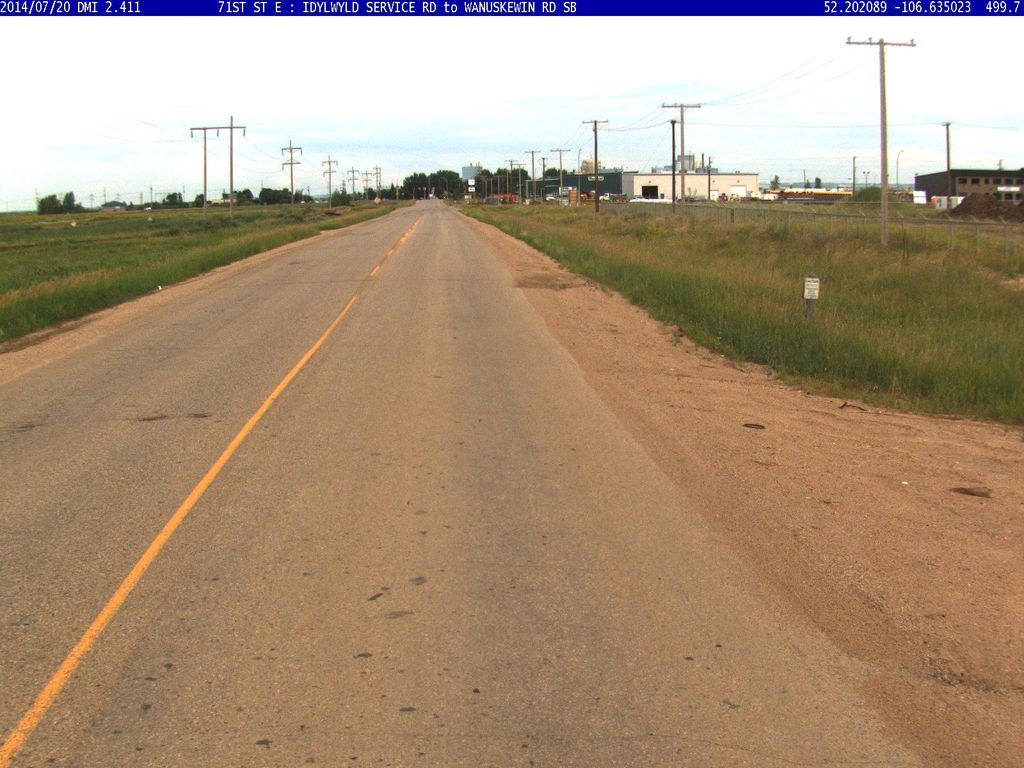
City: saskatoon